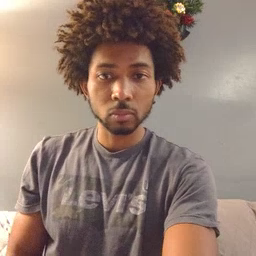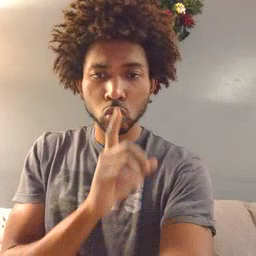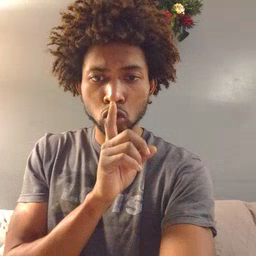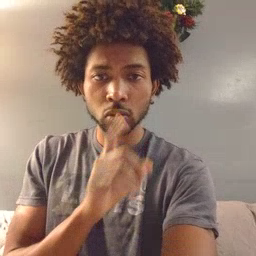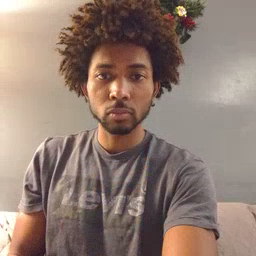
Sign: shhh